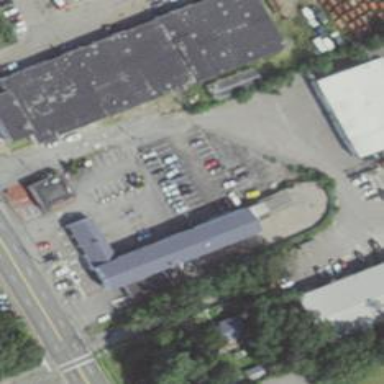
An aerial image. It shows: Building with dumpster rental service available.